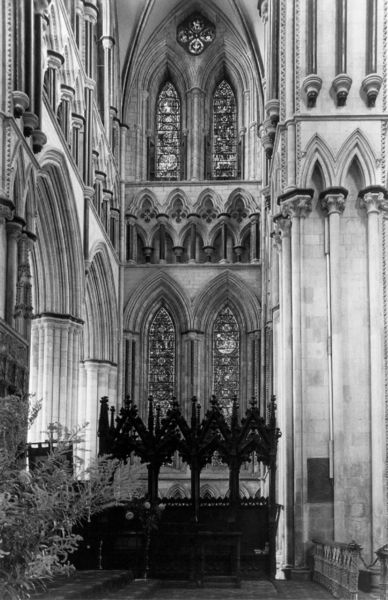
Titel: Beverly Minster (Münster von Beverly), Beverly/Yorkshire
Standort: Beverly (EU - GB)
Schlagwörter: baum, blätter, schatten, weiß, fenster, glas, grau, holz, licht, marmor, pfeiler, schwarz, säule, säulen, wand, stein, innenraum, kirche, decke, innen, pflanze, gotik, schiff, bogen, pilaster, ornamente, stufen, hoch, foto, fotografie, photographie, bögen, dom, schwarzweiss, tanne, münster, altar, bänke, kapitelle, kathedrale, kapitell, photo, kirchenschiff, buntglas, glasfenster, gotisch, rosette, spitzbogen, spitzbögen, chor, gothik, schnitzereien, verziehrung, gotteshaus, neugotik, kirchenfenster, chorgestühl, buntglasfenster, schnal, christbaum, chrgestühl, chorherren